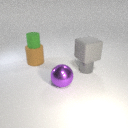
large gray rubber cube above small gray metal cylinder